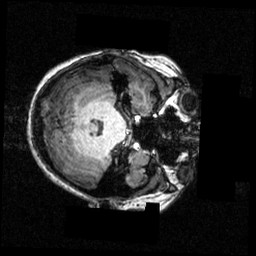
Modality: T1w
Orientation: axial
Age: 20
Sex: female
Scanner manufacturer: siemens
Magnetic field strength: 3.951 T
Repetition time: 1.5 s
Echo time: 0.00335 s